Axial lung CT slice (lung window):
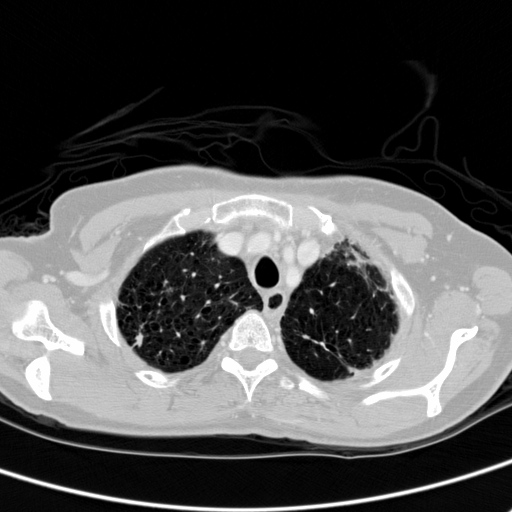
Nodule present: yes
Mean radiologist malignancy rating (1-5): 4